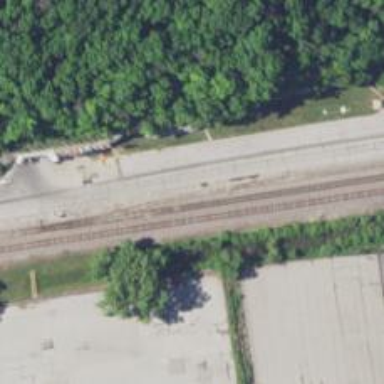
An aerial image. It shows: Railway siding for service.